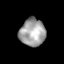
Tissue: skin
Cell type: Epithelial cells
Senescence score: 0.2295
Nuclear area (px): 689
Mean DAPI intensity: 162.766